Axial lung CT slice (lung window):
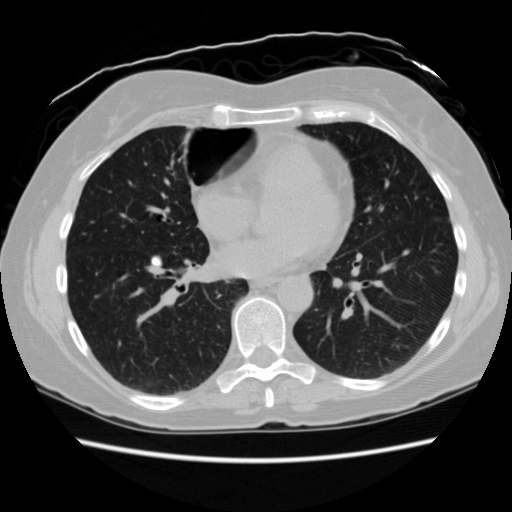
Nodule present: yes
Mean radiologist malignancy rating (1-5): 1